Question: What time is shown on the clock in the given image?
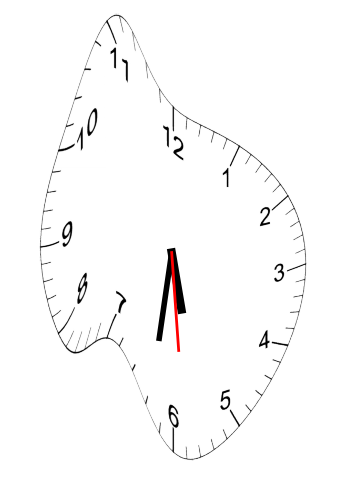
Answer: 05:31:29